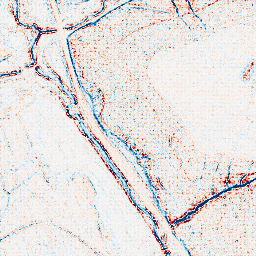
Category: edge_preserving
Decomposition family: bilateral
Decomposition parameters: d: 5
sigma_color: 100
sigma_space: 25
Upsampling method: sinc_hamming
Upsampling parameters: scale: 4
kernel_size: 4
Upsampling scale: 4